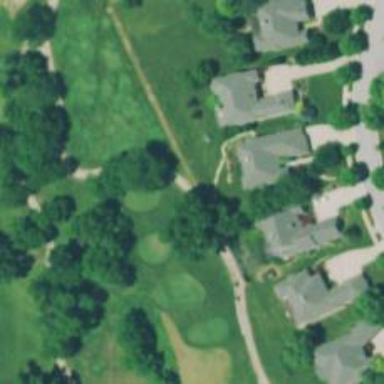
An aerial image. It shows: Path for both road and golf.